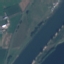
Land use / land cover: River